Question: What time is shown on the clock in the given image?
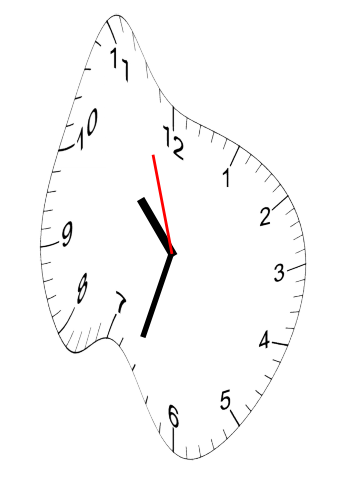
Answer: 10:32:57